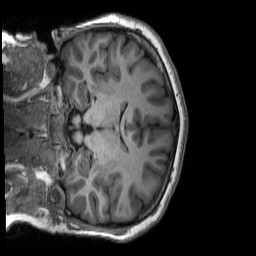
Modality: T1w
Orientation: coronal
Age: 16
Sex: male
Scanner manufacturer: siemens
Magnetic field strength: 3 T
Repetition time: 2.53 s
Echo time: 0.00174 s